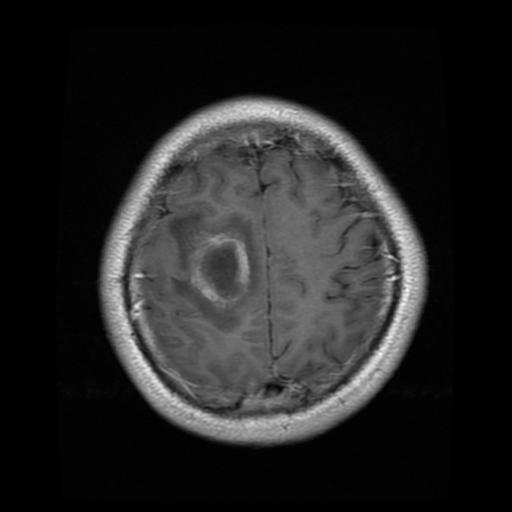
Label: glioma